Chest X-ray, PA view. Patient: 46 years old, sex F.
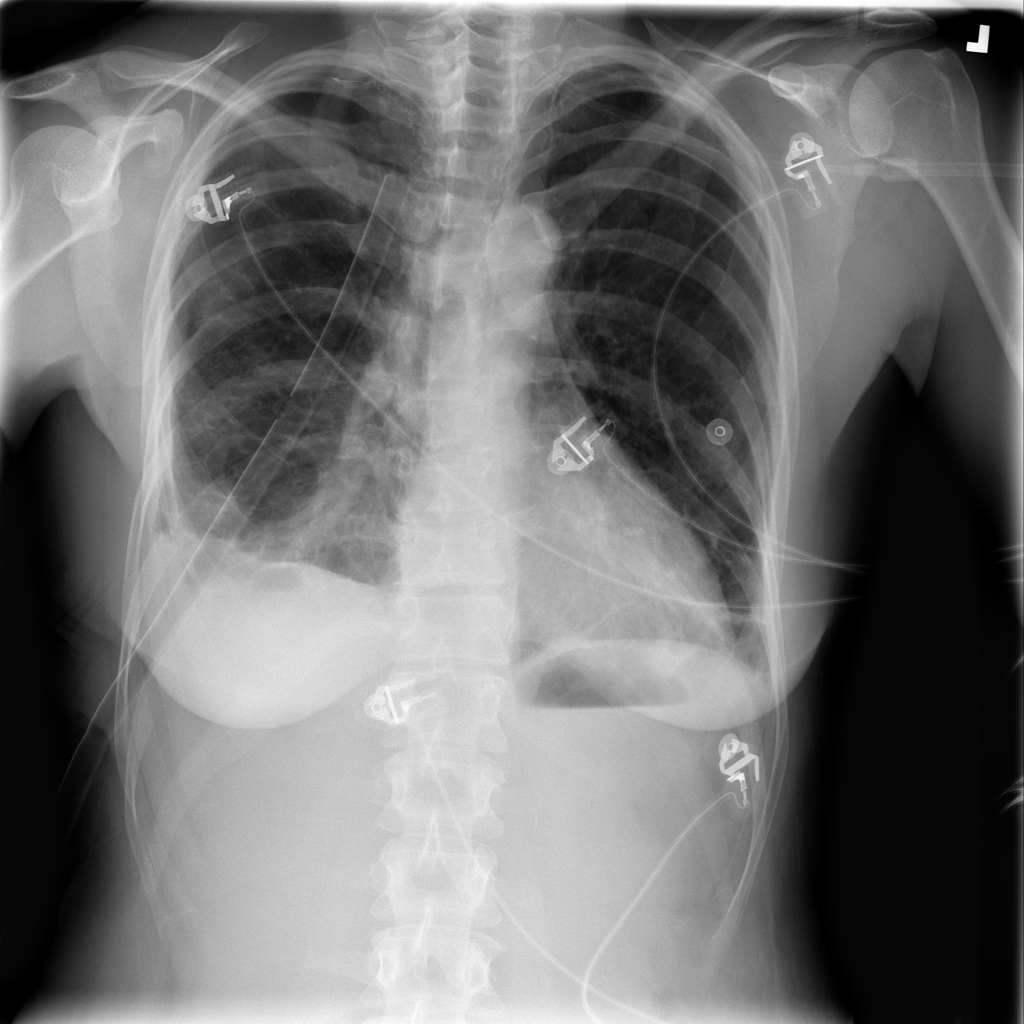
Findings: Atelectasis, Effusion, Infiltration, Pneumothorax